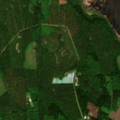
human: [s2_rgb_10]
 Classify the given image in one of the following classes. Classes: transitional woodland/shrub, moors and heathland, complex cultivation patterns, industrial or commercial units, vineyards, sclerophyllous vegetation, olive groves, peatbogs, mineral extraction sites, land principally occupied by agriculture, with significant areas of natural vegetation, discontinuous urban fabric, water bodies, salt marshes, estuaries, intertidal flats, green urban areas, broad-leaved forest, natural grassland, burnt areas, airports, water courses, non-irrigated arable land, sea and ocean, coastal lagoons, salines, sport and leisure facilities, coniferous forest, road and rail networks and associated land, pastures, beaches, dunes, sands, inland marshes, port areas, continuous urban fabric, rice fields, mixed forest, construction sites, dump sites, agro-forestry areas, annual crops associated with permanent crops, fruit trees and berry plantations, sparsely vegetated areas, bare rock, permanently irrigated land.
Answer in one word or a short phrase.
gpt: non-irrigated arable land, land principally occupied by agriculture, with significant areas of natural vegetation, mixed forest, sea and ocean